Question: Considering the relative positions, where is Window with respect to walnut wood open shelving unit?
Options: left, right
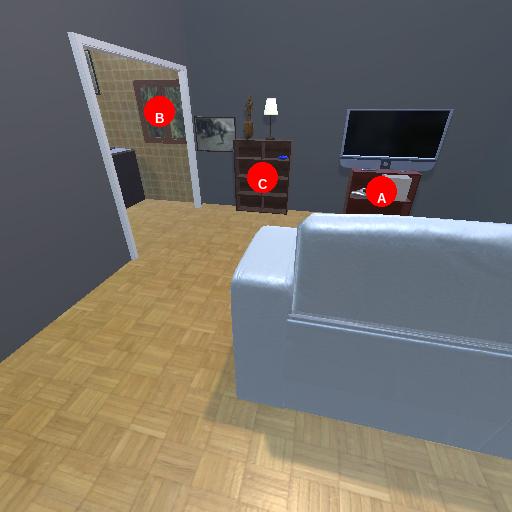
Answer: left